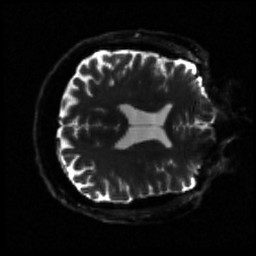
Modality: sbref
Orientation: axial
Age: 69
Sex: male
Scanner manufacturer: siemens
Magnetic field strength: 3 T
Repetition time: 3.23 s
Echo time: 0.0892 s